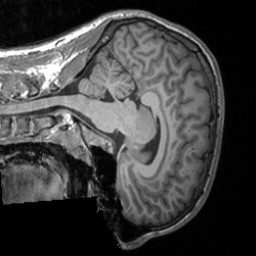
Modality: T1w
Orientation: sagittal
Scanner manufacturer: siemens
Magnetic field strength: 3 T
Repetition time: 1.9 s
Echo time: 0.00226 s